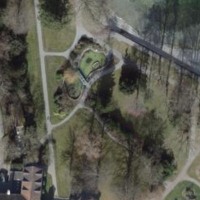
EUNIS habitat code: 53
Species observed at this site:
Omphalodes verna
Aesculus hippocastanum